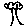
Label: tree